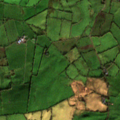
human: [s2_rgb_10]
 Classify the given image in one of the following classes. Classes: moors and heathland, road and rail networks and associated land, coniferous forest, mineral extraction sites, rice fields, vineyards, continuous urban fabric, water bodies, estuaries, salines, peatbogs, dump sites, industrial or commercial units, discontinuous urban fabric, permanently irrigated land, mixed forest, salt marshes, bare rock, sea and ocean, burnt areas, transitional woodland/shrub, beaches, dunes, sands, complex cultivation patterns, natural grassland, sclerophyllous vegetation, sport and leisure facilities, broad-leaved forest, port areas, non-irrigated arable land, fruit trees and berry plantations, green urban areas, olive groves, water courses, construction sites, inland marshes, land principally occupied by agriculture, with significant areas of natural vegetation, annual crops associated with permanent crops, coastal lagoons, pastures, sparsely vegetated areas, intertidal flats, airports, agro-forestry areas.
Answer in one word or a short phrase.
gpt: pastures